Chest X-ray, PA view. Patient: 70 years old, sex M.
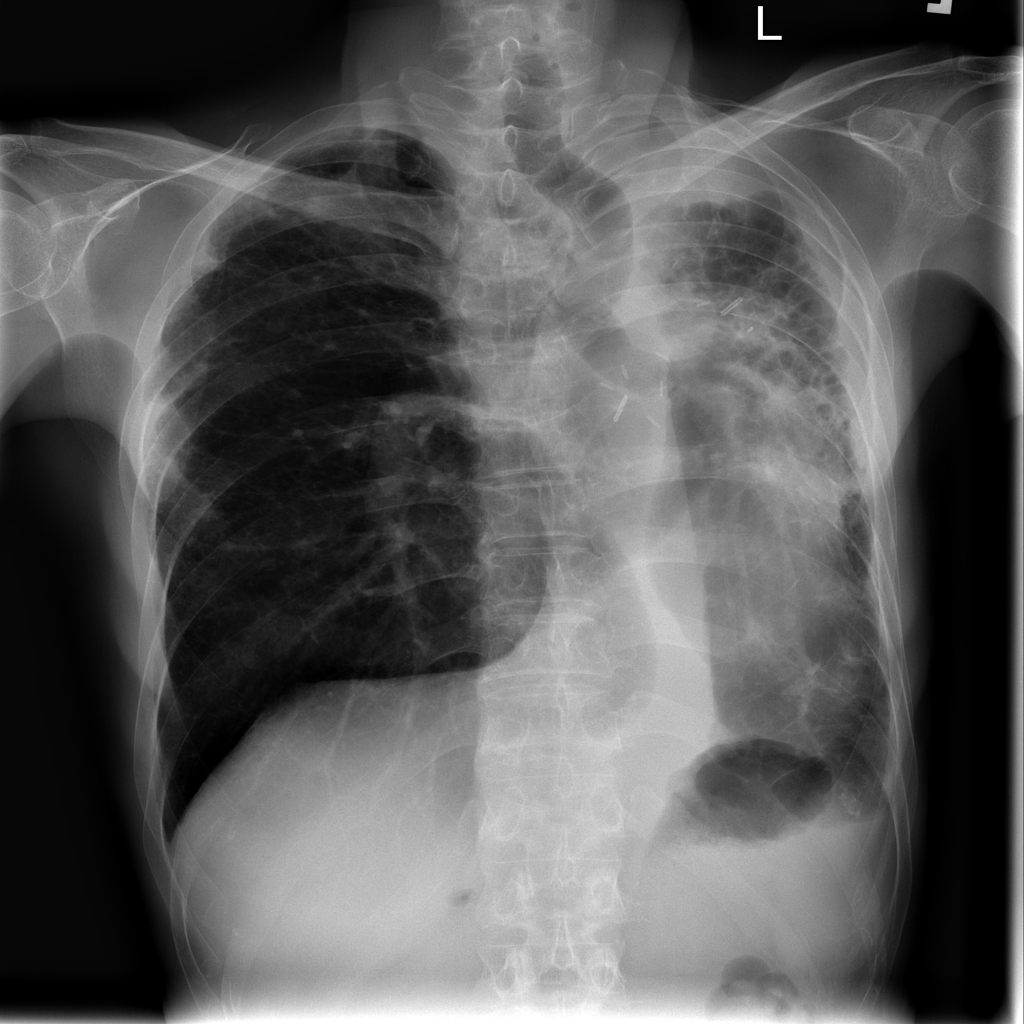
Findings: Fibrosis, Pleural_Thickening